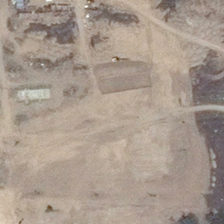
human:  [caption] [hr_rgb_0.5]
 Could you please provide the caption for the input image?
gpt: several dirt roads stretches across the bareland which is decorated with several trees on its coner .

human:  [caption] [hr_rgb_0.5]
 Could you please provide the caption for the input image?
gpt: several buildings and some paths are built on this bareland .

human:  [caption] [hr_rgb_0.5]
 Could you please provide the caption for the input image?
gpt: several buildings and some paths are built on this bareland .

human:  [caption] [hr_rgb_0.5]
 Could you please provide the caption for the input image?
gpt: several buildings and some paths are built on this bareland .

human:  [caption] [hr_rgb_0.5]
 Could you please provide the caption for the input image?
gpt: it is a piece of irregular khaki bareland .